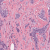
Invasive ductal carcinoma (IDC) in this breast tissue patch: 1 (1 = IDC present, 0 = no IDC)